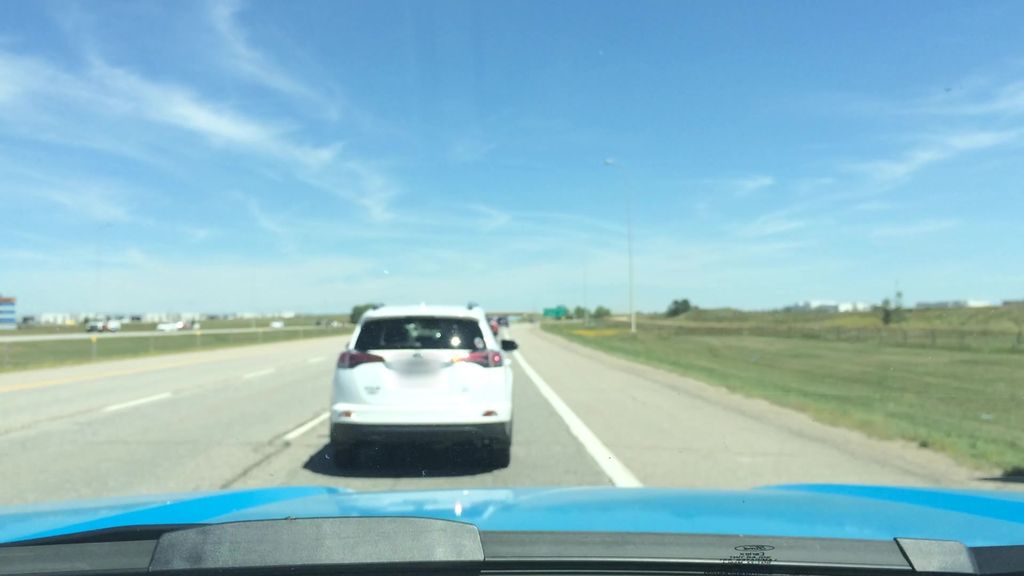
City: calgary